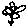
Label: flower